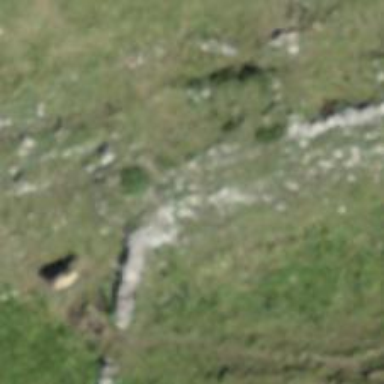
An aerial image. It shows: Dry stone wall barrier.